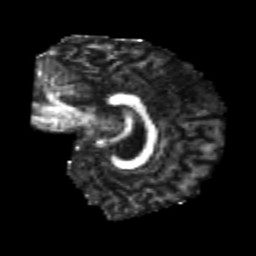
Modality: FA
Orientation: sagittal
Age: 21
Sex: female
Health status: healthy
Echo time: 0.074 s